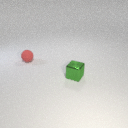
small green metal cube in front of small red rubber sphere